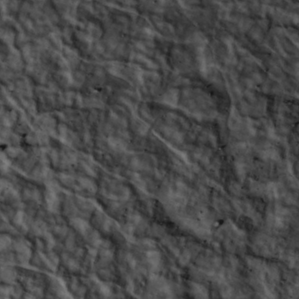
Label: non_frost